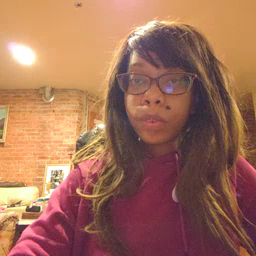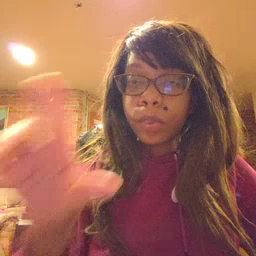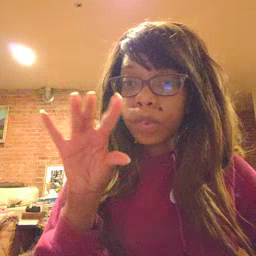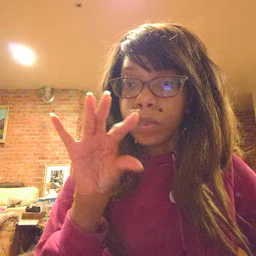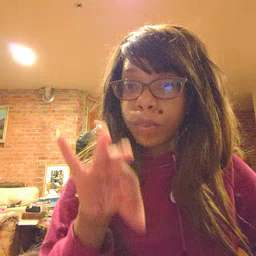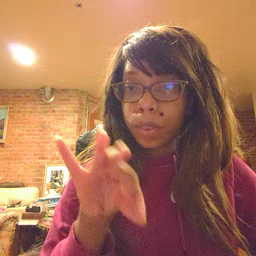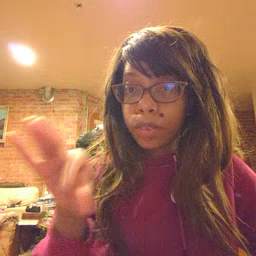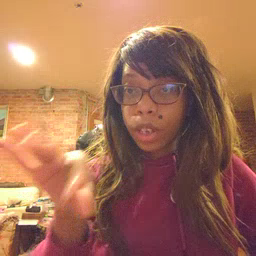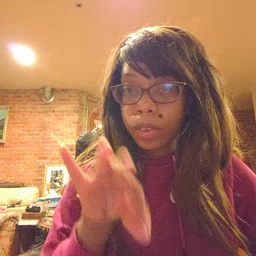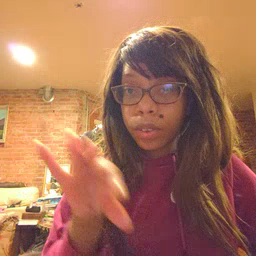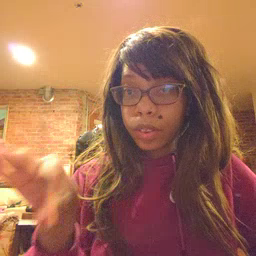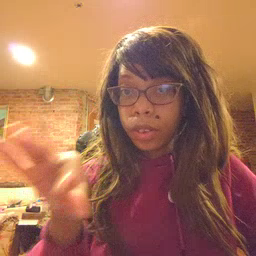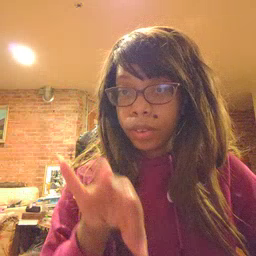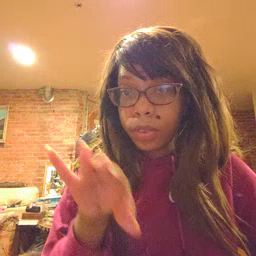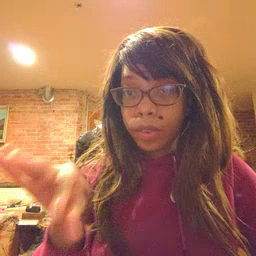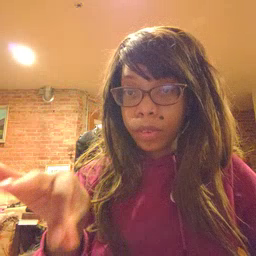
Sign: frenchfries